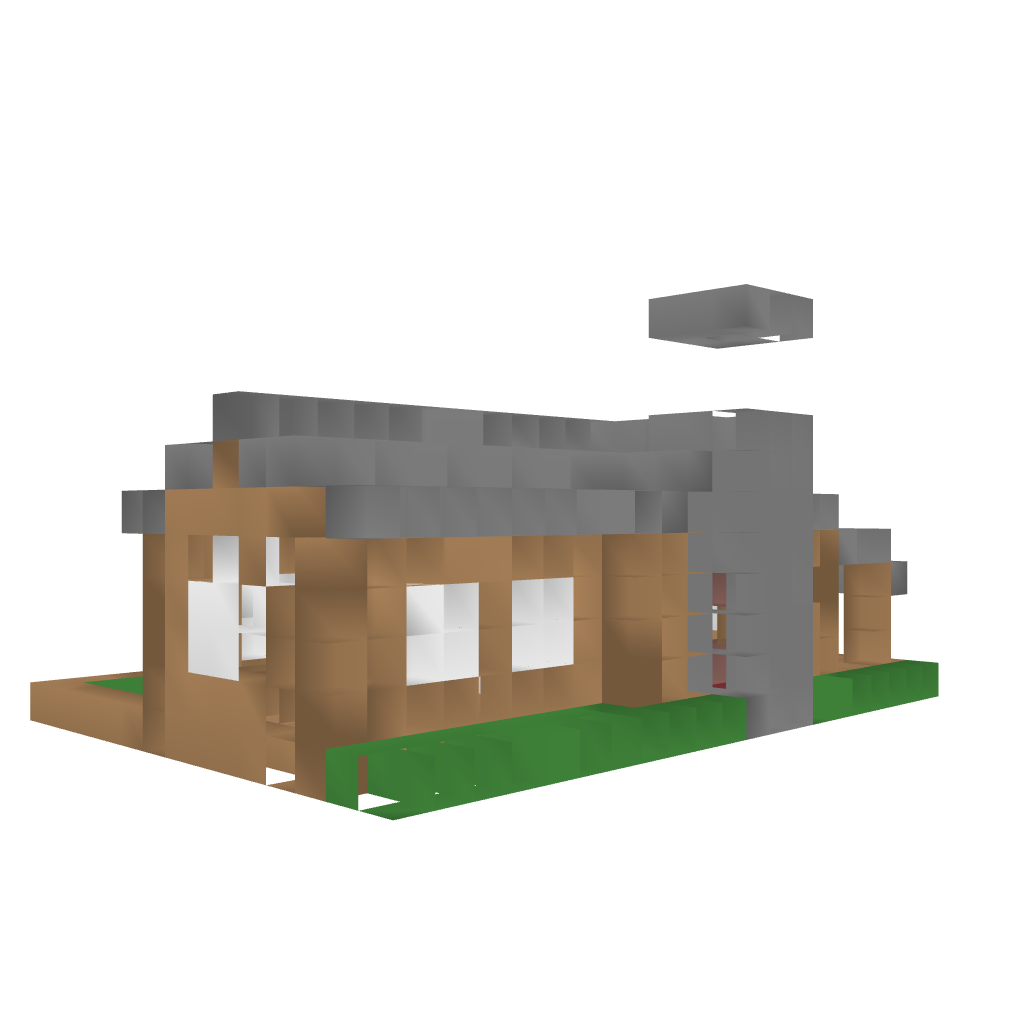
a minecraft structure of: Forrest House bad low quality